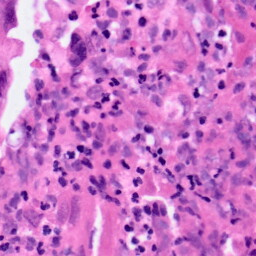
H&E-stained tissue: Pancreatic